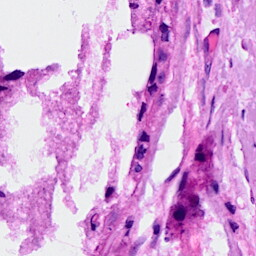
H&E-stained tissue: Breast